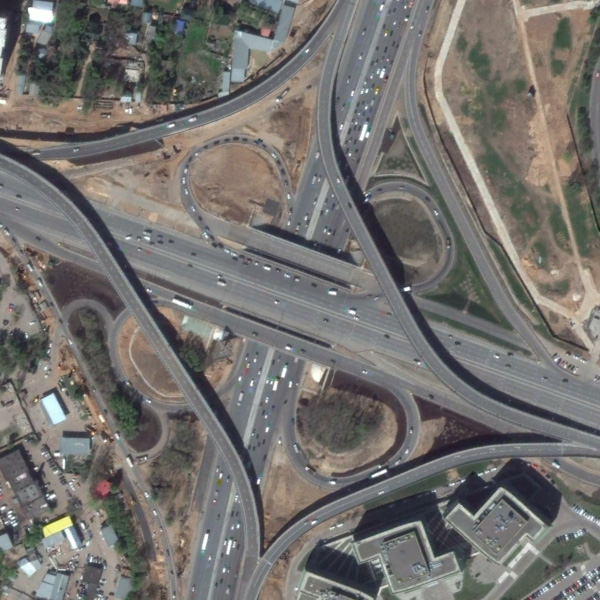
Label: Viaduct